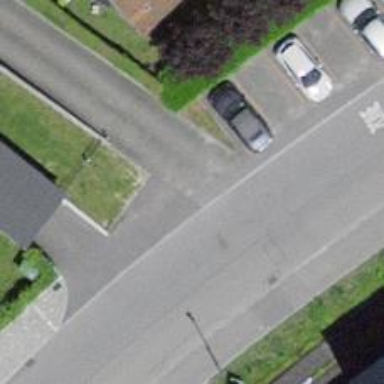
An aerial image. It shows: Residential road with asphalt surface and sidewalk on the left.